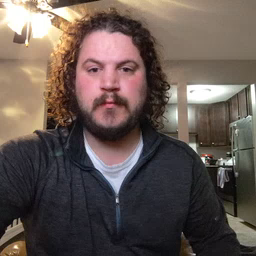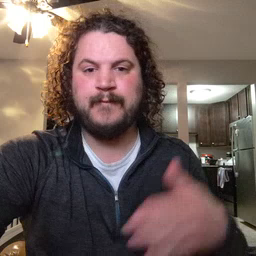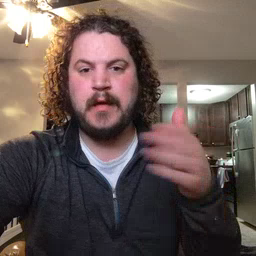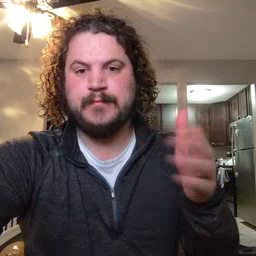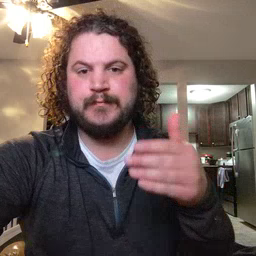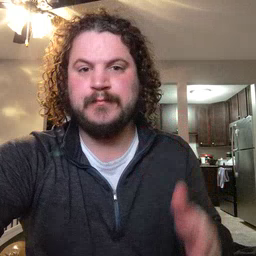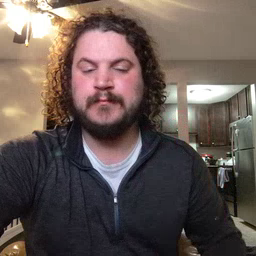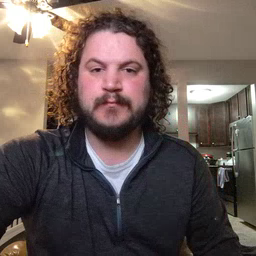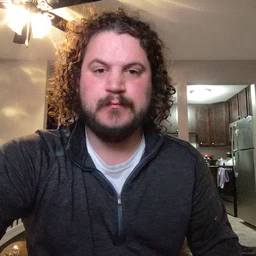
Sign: flag